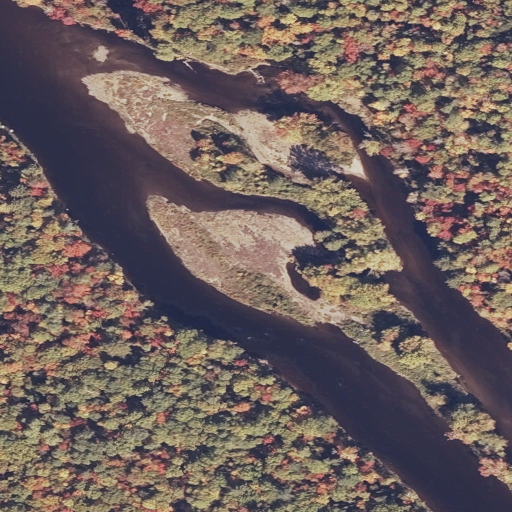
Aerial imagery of island in Maine named Twin Islands containing woody wetlands, open water, mixed forest, herbaceous wetlands, and evergreen forest